Question: I'm certain this has been asked before in some form or other, but I just can't find an answer..
I have some nested divs
'''
<div class="parent">
<div class="child">A</div>
</div>
'''
And the child has display:inline-block and overflow:hidden
'''
.parent{
background-color:red;
}
.child{
background-color:green;
display:inline-block;
overflow:hidden;
}
'''
And it gets rendered like this:

You can notice that the parent is 5px higher than the child.
Where does the extra height come from?
Here is the sample: <URL>
I don't want to remove display:inline-block or overflow:hidden, this is a simplified example to illustrate the problem, but in my real layout I need them both.
I just want to understand why this extra height appears. Is it specified somewhere that it should be like this? Is it a consequence of some other css feature?
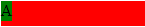
Answer: I had this issue when building a horizontal slider. I fixed it with vertical-align:top on my inline-block elements.
'''
ul {
overflow-x: scroll;
overflow-y:hidden;
white-space: nowrap;
-webkit-overflow-scrolling: touch;
}
ul&::-webkit-scrollbar {
display: none;
}
li {
display: inline-block;
vertical-align: top;
width: 75px;
padding-right: 20px;
margin:20px 0 0 0;
}
'''